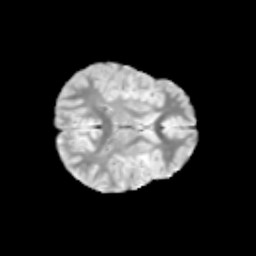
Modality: T2w
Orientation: axial
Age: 9
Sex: female
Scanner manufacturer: siemens
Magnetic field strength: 3 T
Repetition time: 3.8 s
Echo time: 0.07 s